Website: apple
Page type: delivery-shipping
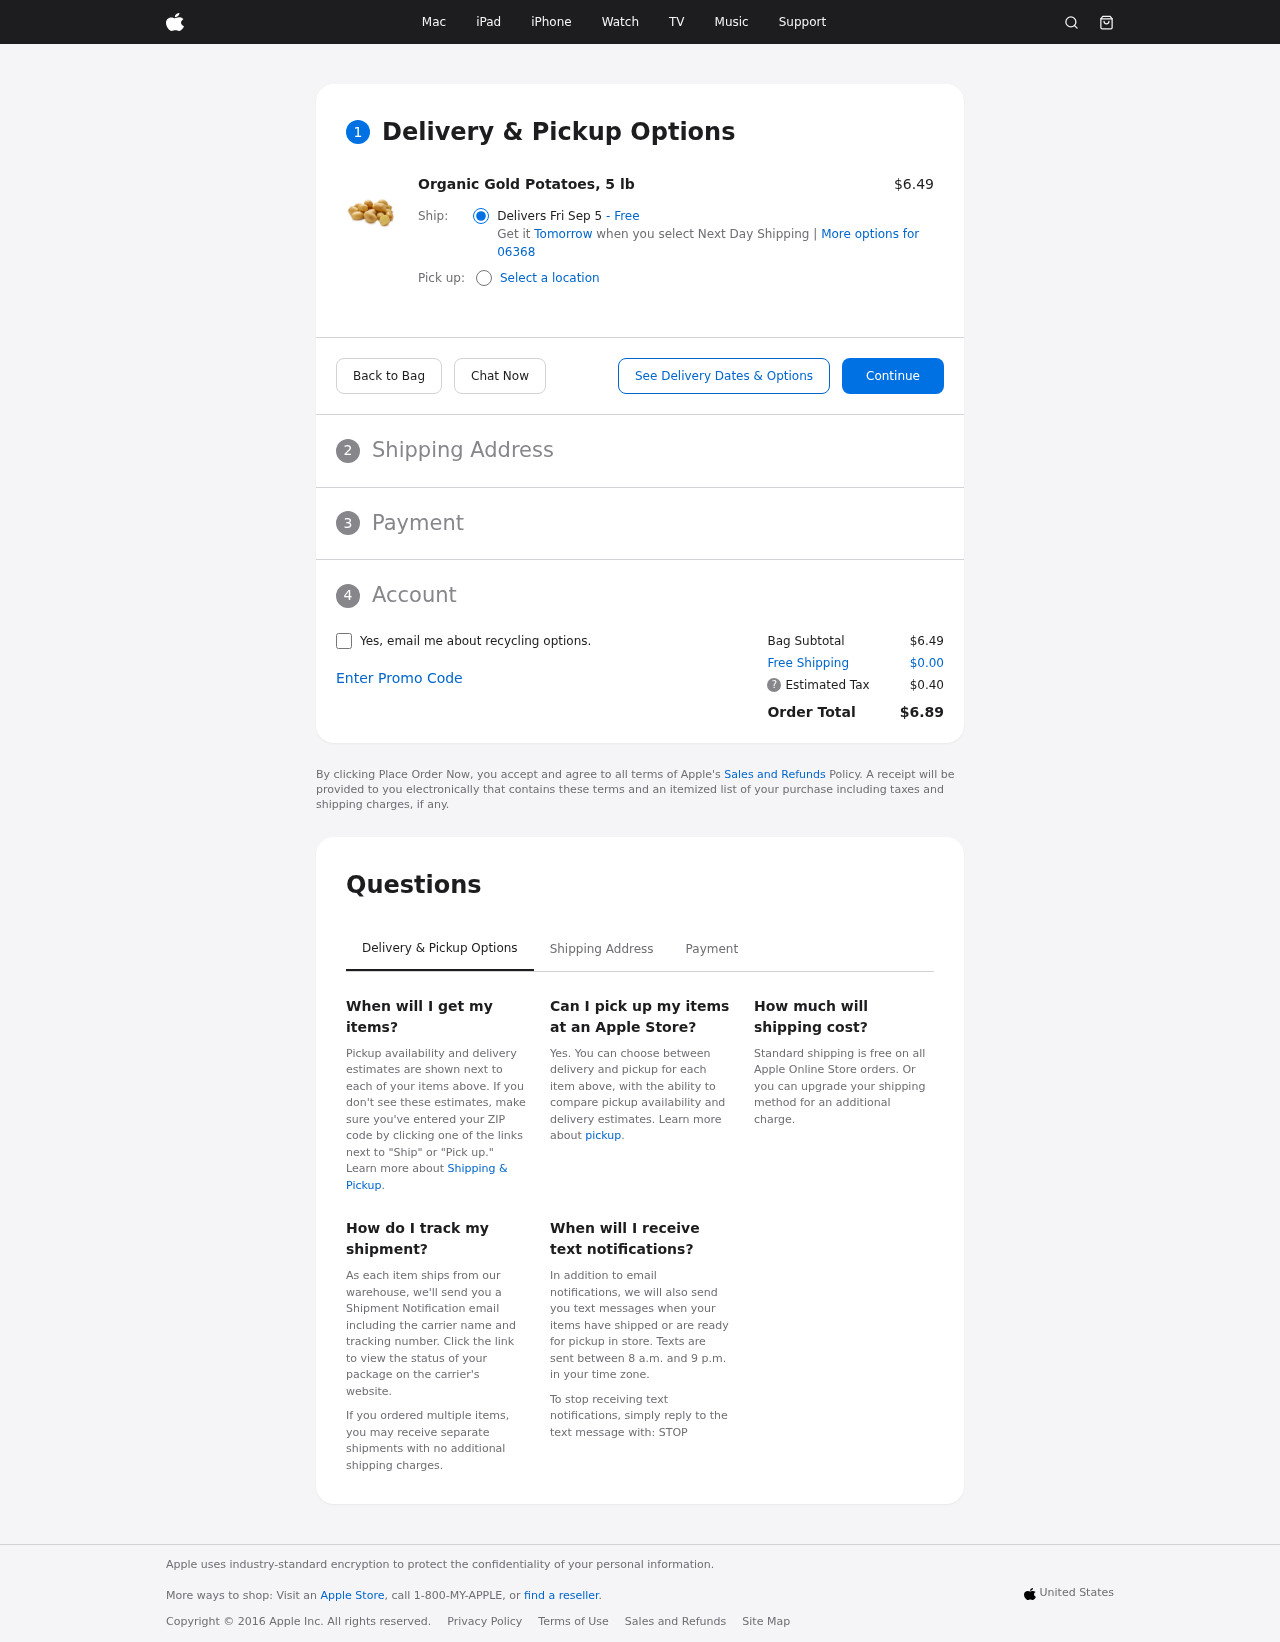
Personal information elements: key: PII_POSTCODE
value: More options for 06368
Product elements: key: PRODUCT1_NAME
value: Organic Gold Potatoes, 5 lb
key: PRODUCT1_PRICE
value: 6.49
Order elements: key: ORDER_DELIVERY_DATE
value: Delivers Fri Sep 5
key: ORDER_SUBTOTAL
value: $6.49
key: ORDER_SHIPPING_COST
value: $0.00
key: ORDER_TAX
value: $0.40
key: ORDER_TOTAL
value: $6.89